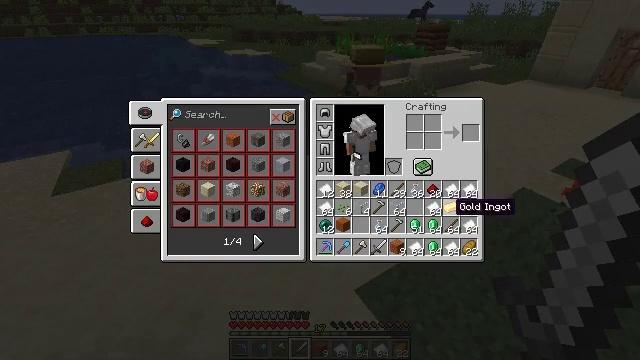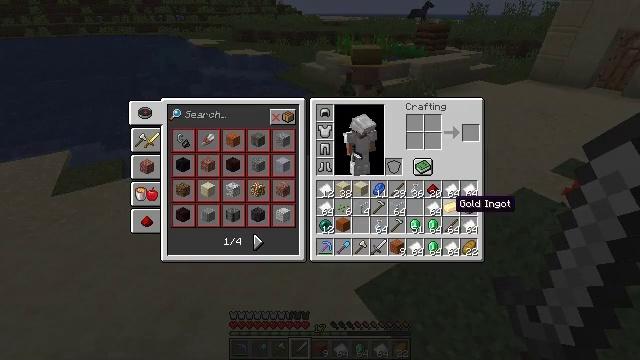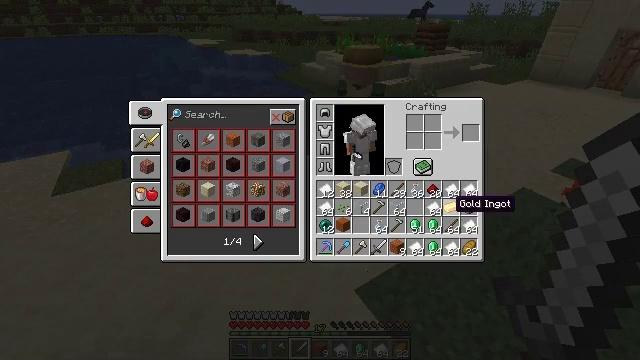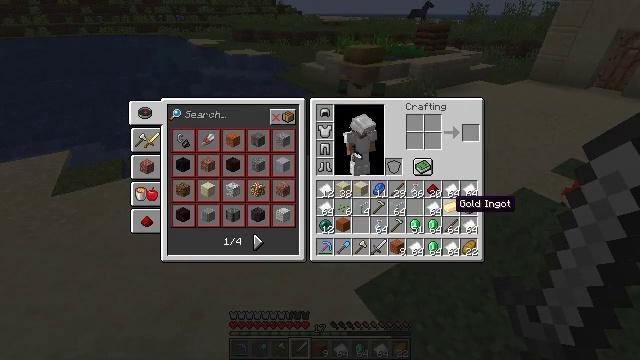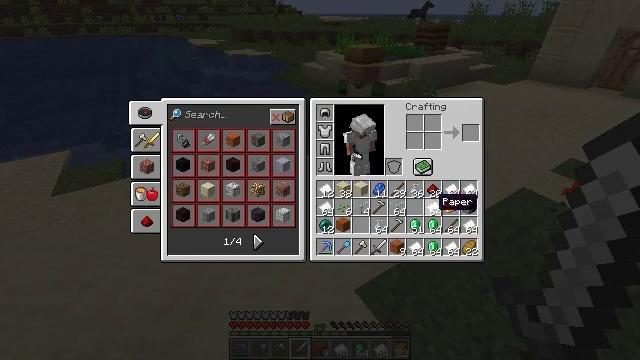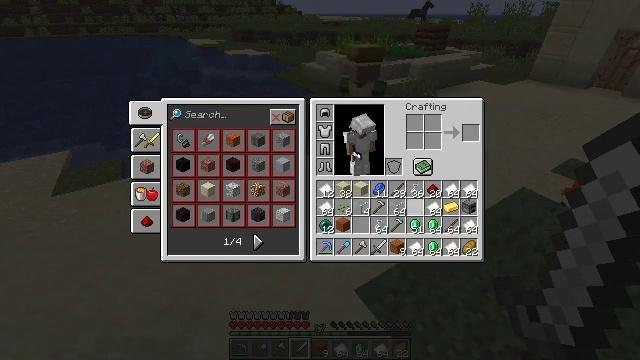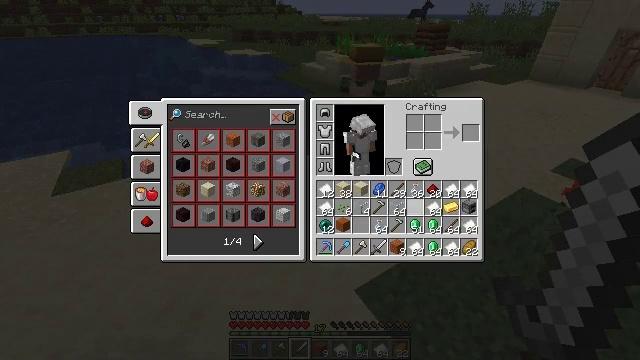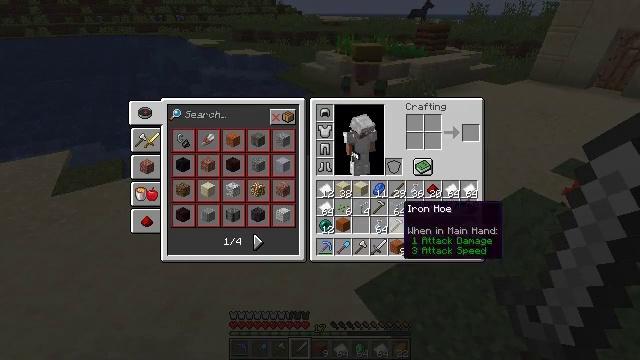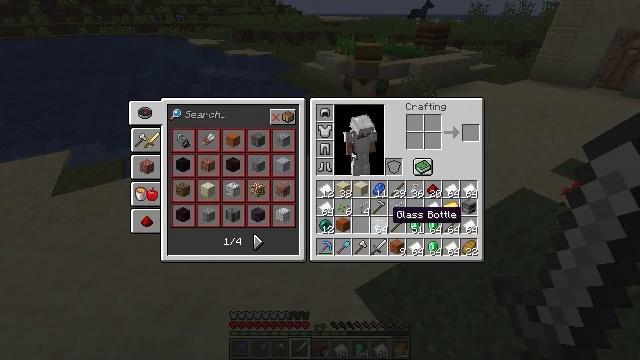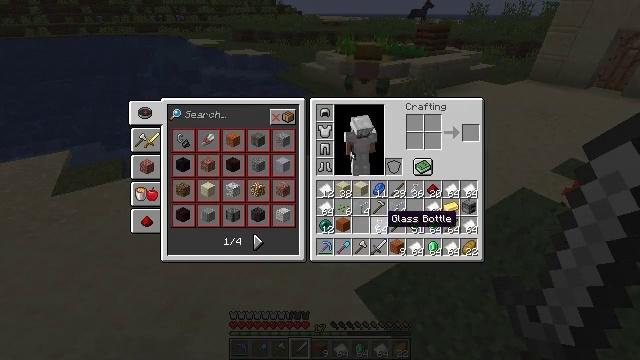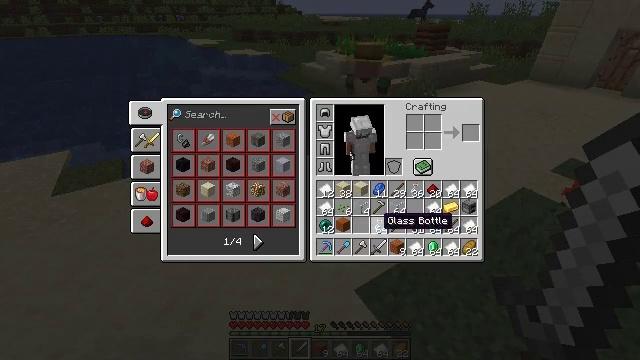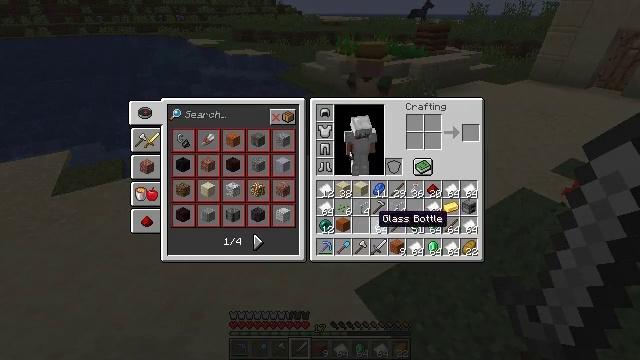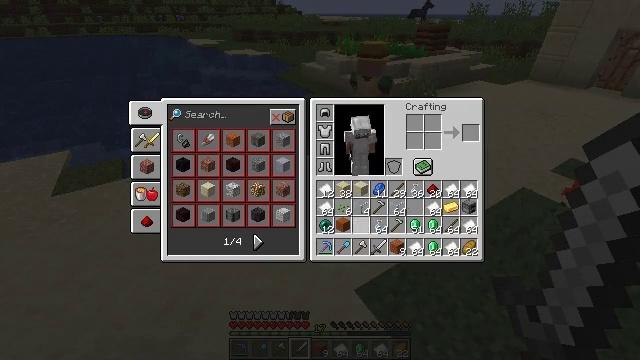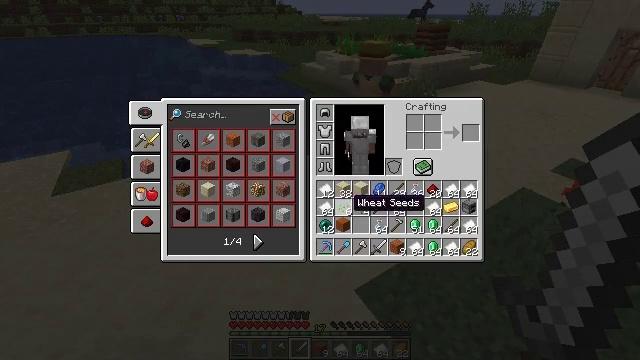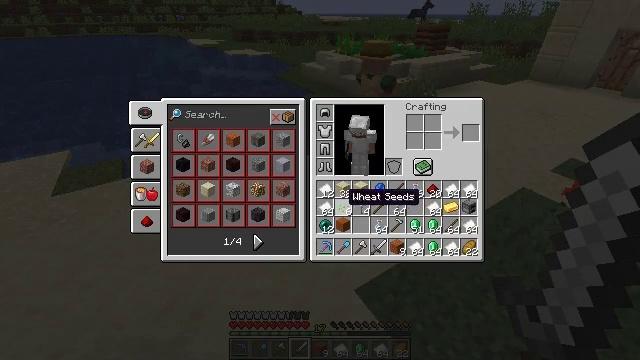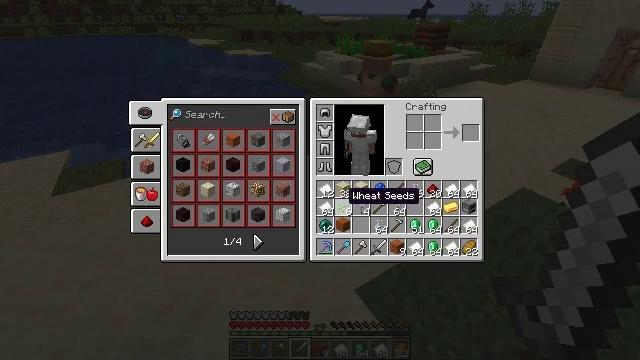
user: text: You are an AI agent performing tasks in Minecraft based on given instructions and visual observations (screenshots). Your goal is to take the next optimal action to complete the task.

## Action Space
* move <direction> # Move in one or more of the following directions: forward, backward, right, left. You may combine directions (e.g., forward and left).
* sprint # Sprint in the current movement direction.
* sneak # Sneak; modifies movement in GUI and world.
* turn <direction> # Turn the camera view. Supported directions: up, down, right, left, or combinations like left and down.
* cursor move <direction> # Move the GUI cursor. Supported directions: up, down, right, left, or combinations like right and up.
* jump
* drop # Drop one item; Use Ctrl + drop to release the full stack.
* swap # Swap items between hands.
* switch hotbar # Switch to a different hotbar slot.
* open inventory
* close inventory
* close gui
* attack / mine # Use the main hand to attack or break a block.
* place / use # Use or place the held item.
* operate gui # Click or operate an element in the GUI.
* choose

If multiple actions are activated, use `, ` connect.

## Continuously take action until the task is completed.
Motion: motion action
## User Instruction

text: Gather wheat by left-clicking on it.
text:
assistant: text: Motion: no_op
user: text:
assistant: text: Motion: no_op
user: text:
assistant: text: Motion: no_op
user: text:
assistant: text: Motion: cursor move left
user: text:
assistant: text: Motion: cursor move left
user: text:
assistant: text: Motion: cursor move left
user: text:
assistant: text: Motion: cursor move left
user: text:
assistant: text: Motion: cursor move left
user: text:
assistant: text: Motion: no_op
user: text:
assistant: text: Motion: no_op
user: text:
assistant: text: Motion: no_op
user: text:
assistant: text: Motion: cursor move left and up
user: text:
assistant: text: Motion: cursor move left and up
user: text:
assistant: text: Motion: no_op
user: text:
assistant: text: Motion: no_op
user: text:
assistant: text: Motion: no_op
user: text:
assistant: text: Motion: no_op
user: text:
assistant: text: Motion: no_op
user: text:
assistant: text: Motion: cursor move right and up
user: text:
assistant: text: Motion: turn right and up
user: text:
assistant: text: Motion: turn right and up
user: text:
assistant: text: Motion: turn right
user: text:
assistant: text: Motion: no_op
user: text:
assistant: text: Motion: move forward
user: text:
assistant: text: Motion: move forward
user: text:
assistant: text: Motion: move forward
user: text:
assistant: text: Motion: move forward
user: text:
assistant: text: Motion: move forward
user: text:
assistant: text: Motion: move forward
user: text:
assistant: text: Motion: move forward